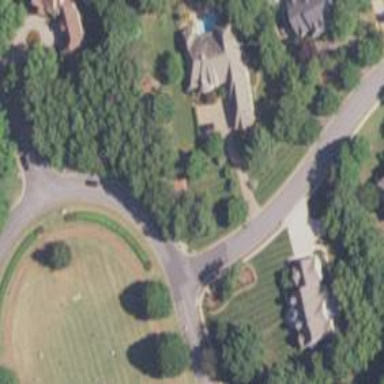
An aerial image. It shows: Residential road with asphalt surface and sidewalk on the left side.